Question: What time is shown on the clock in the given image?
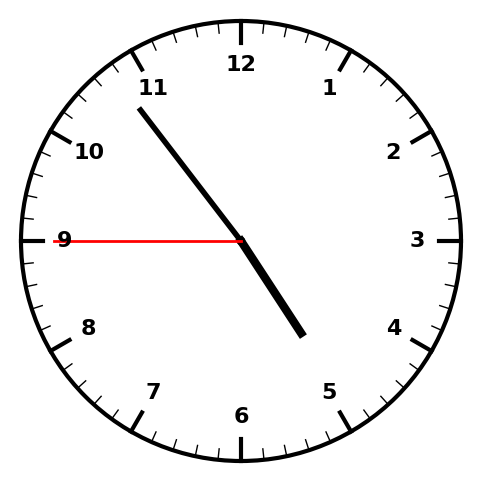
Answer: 04:53:45